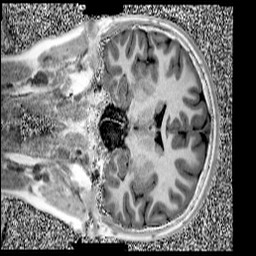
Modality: UNIT1
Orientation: coronal
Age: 13
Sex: female
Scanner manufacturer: siemens
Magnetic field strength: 3 T
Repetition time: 4 s
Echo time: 0.00299 s